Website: crate-barrel
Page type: cart
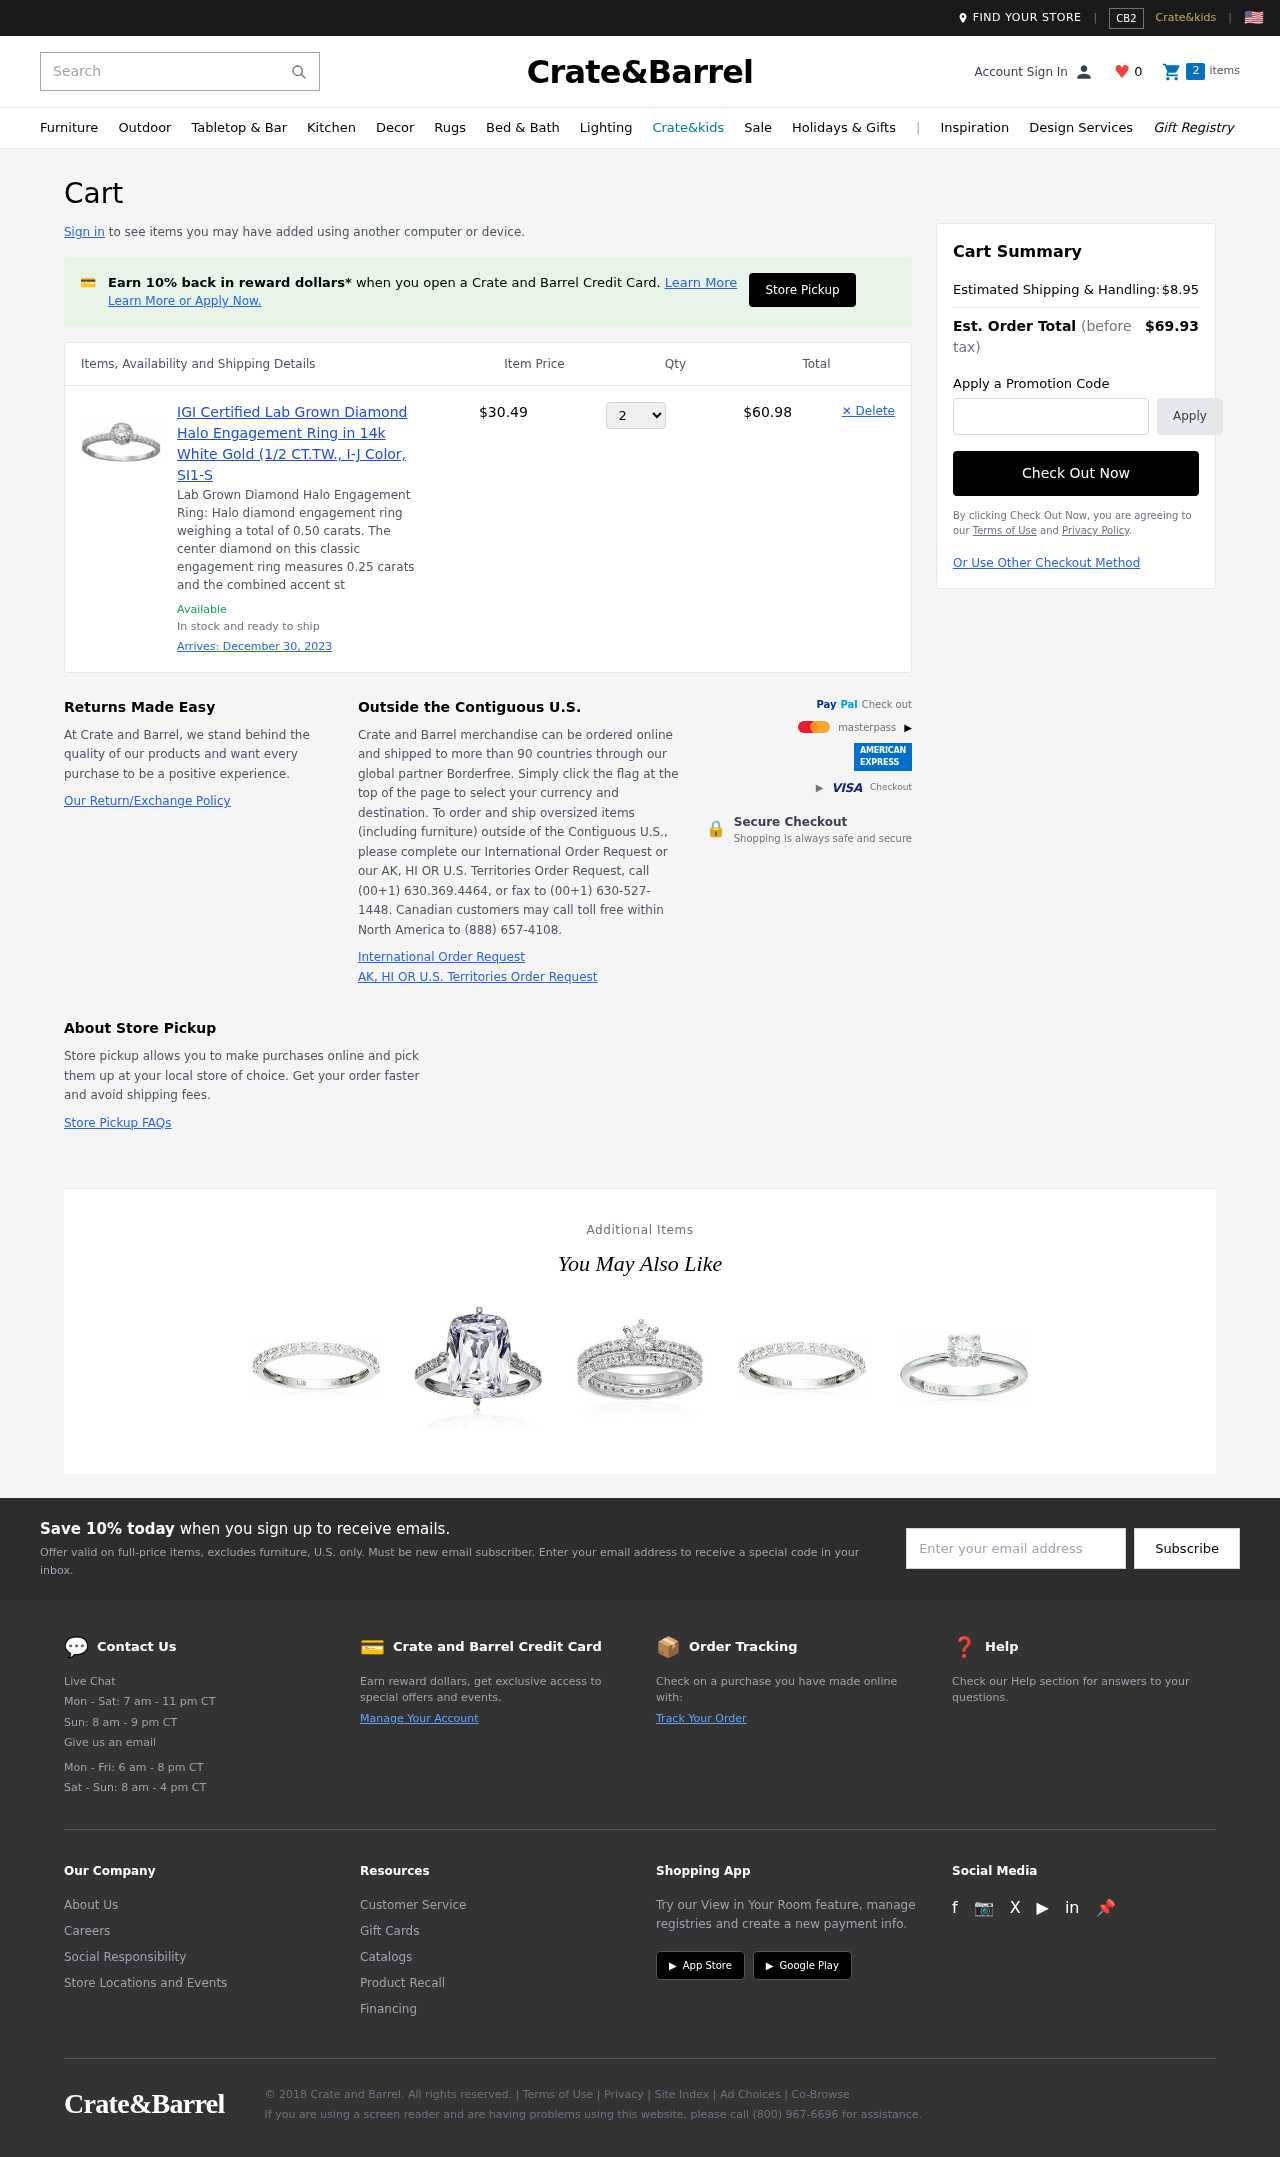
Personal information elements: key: PII_PROMO_CODE
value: SUMMER27
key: PII_EMAIL
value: jennifer.meyer@hotmail.com
Product elements: key: PRODUCT1_DESC
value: Lab Grown Diamond Halo Engagement Ring: Halo diamond engagement ring weighing a total of 0.50 carats. The center diamond on this classic engagement ring measures 0.25 carats and the combined accent st
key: PRODUCT1_NAME
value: IGI Certified Lab Grown Diamond Halo Engagement Ring in 14k White Gold (1/2 CT.TW., I-J Color, SI1-S
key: PRODUCT1_PRICE
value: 30.49
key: PRODUCT1_QUANTITY
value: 2
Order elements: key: ORDER_DELIVERY_DATE
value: December 30, 2023
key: ORDER_SUBTOTAL
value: $60.98
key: ORDER_SHIPPING_COST
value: $8.95
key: ORDER_TOTAL
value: $69.93